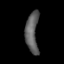
Tissue: lung
Cell type: Endothelial cells
Senescence score: 0.5408
Nuclear area (px): 507
Mean DAPI intensity: 94.584